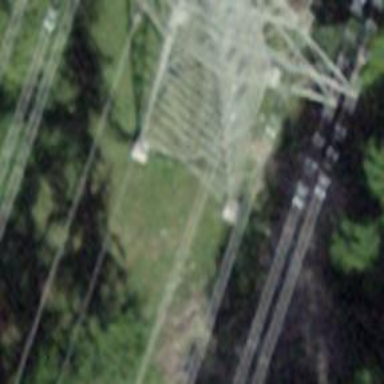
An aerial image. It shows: Towering power structure.